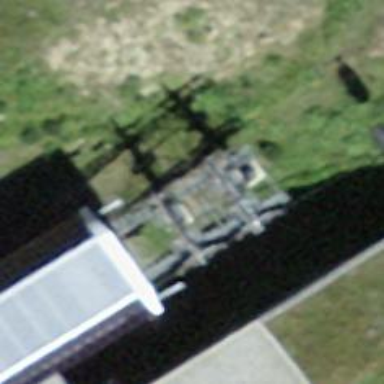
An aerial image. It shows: Chair lift captured from aerial perspective.